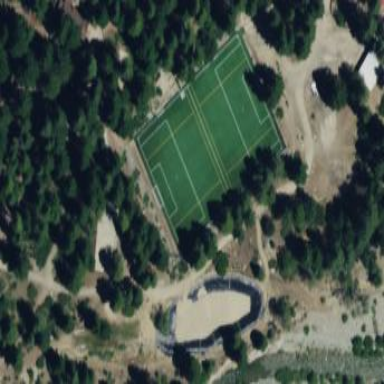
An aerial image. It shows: Soccer pitch for leisure land activities.